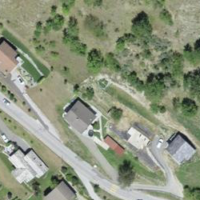
EUNIS habitat code: 23
Species observed at this site:
Leontopodium nivale
Campanula thyrsoides
Cirsium palustre